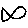
Label: fish